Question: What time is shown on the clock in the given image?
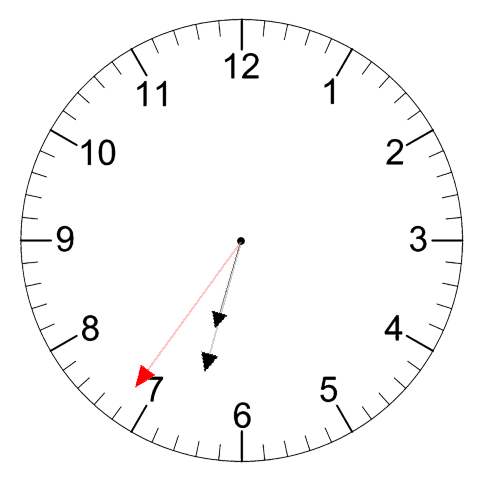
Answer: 06:32:36